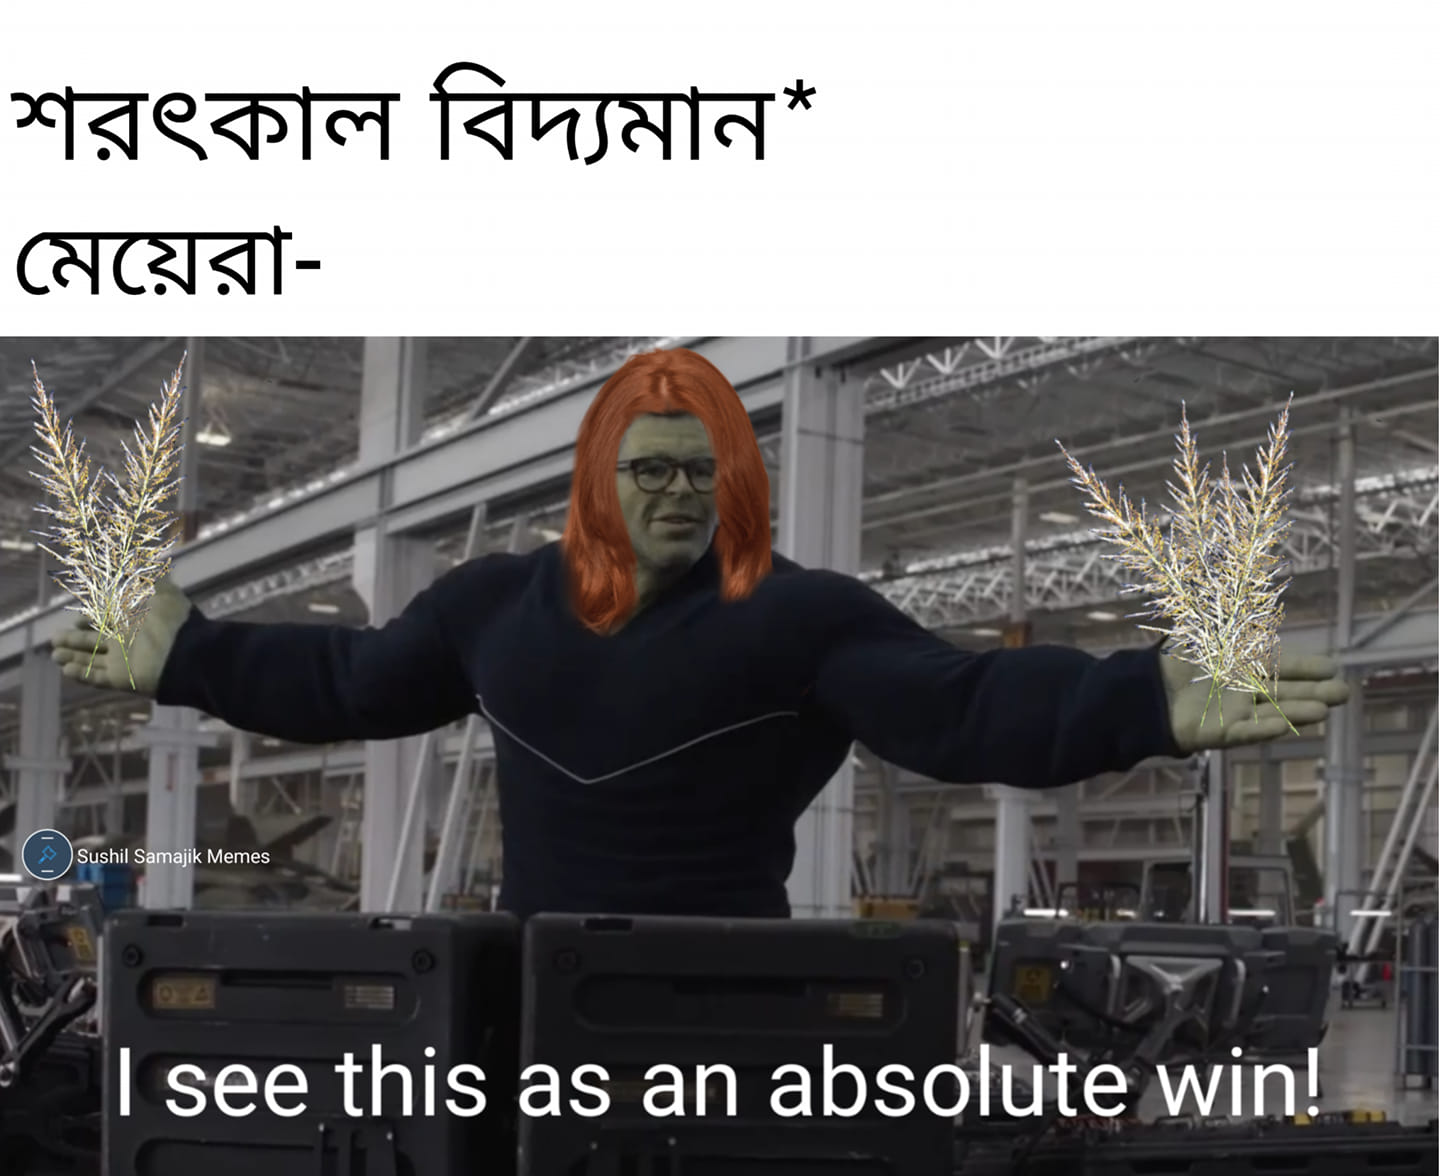
Caption:  শরৎকাল বিদ্যমান*    মেয়েরা -     I see this as an absolute win !
Label: non-hate